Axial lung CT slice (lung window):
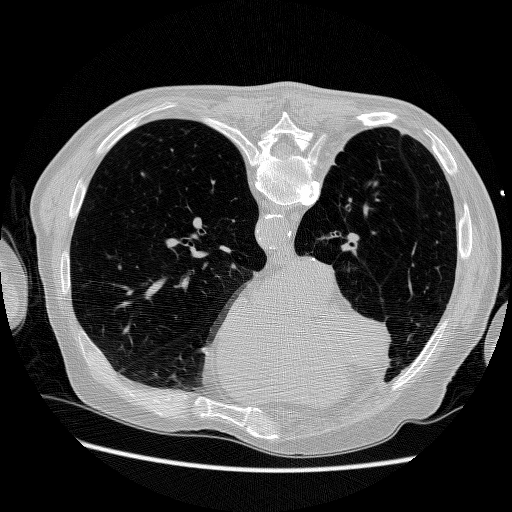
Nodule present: no